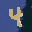
Label: 4